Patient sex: F
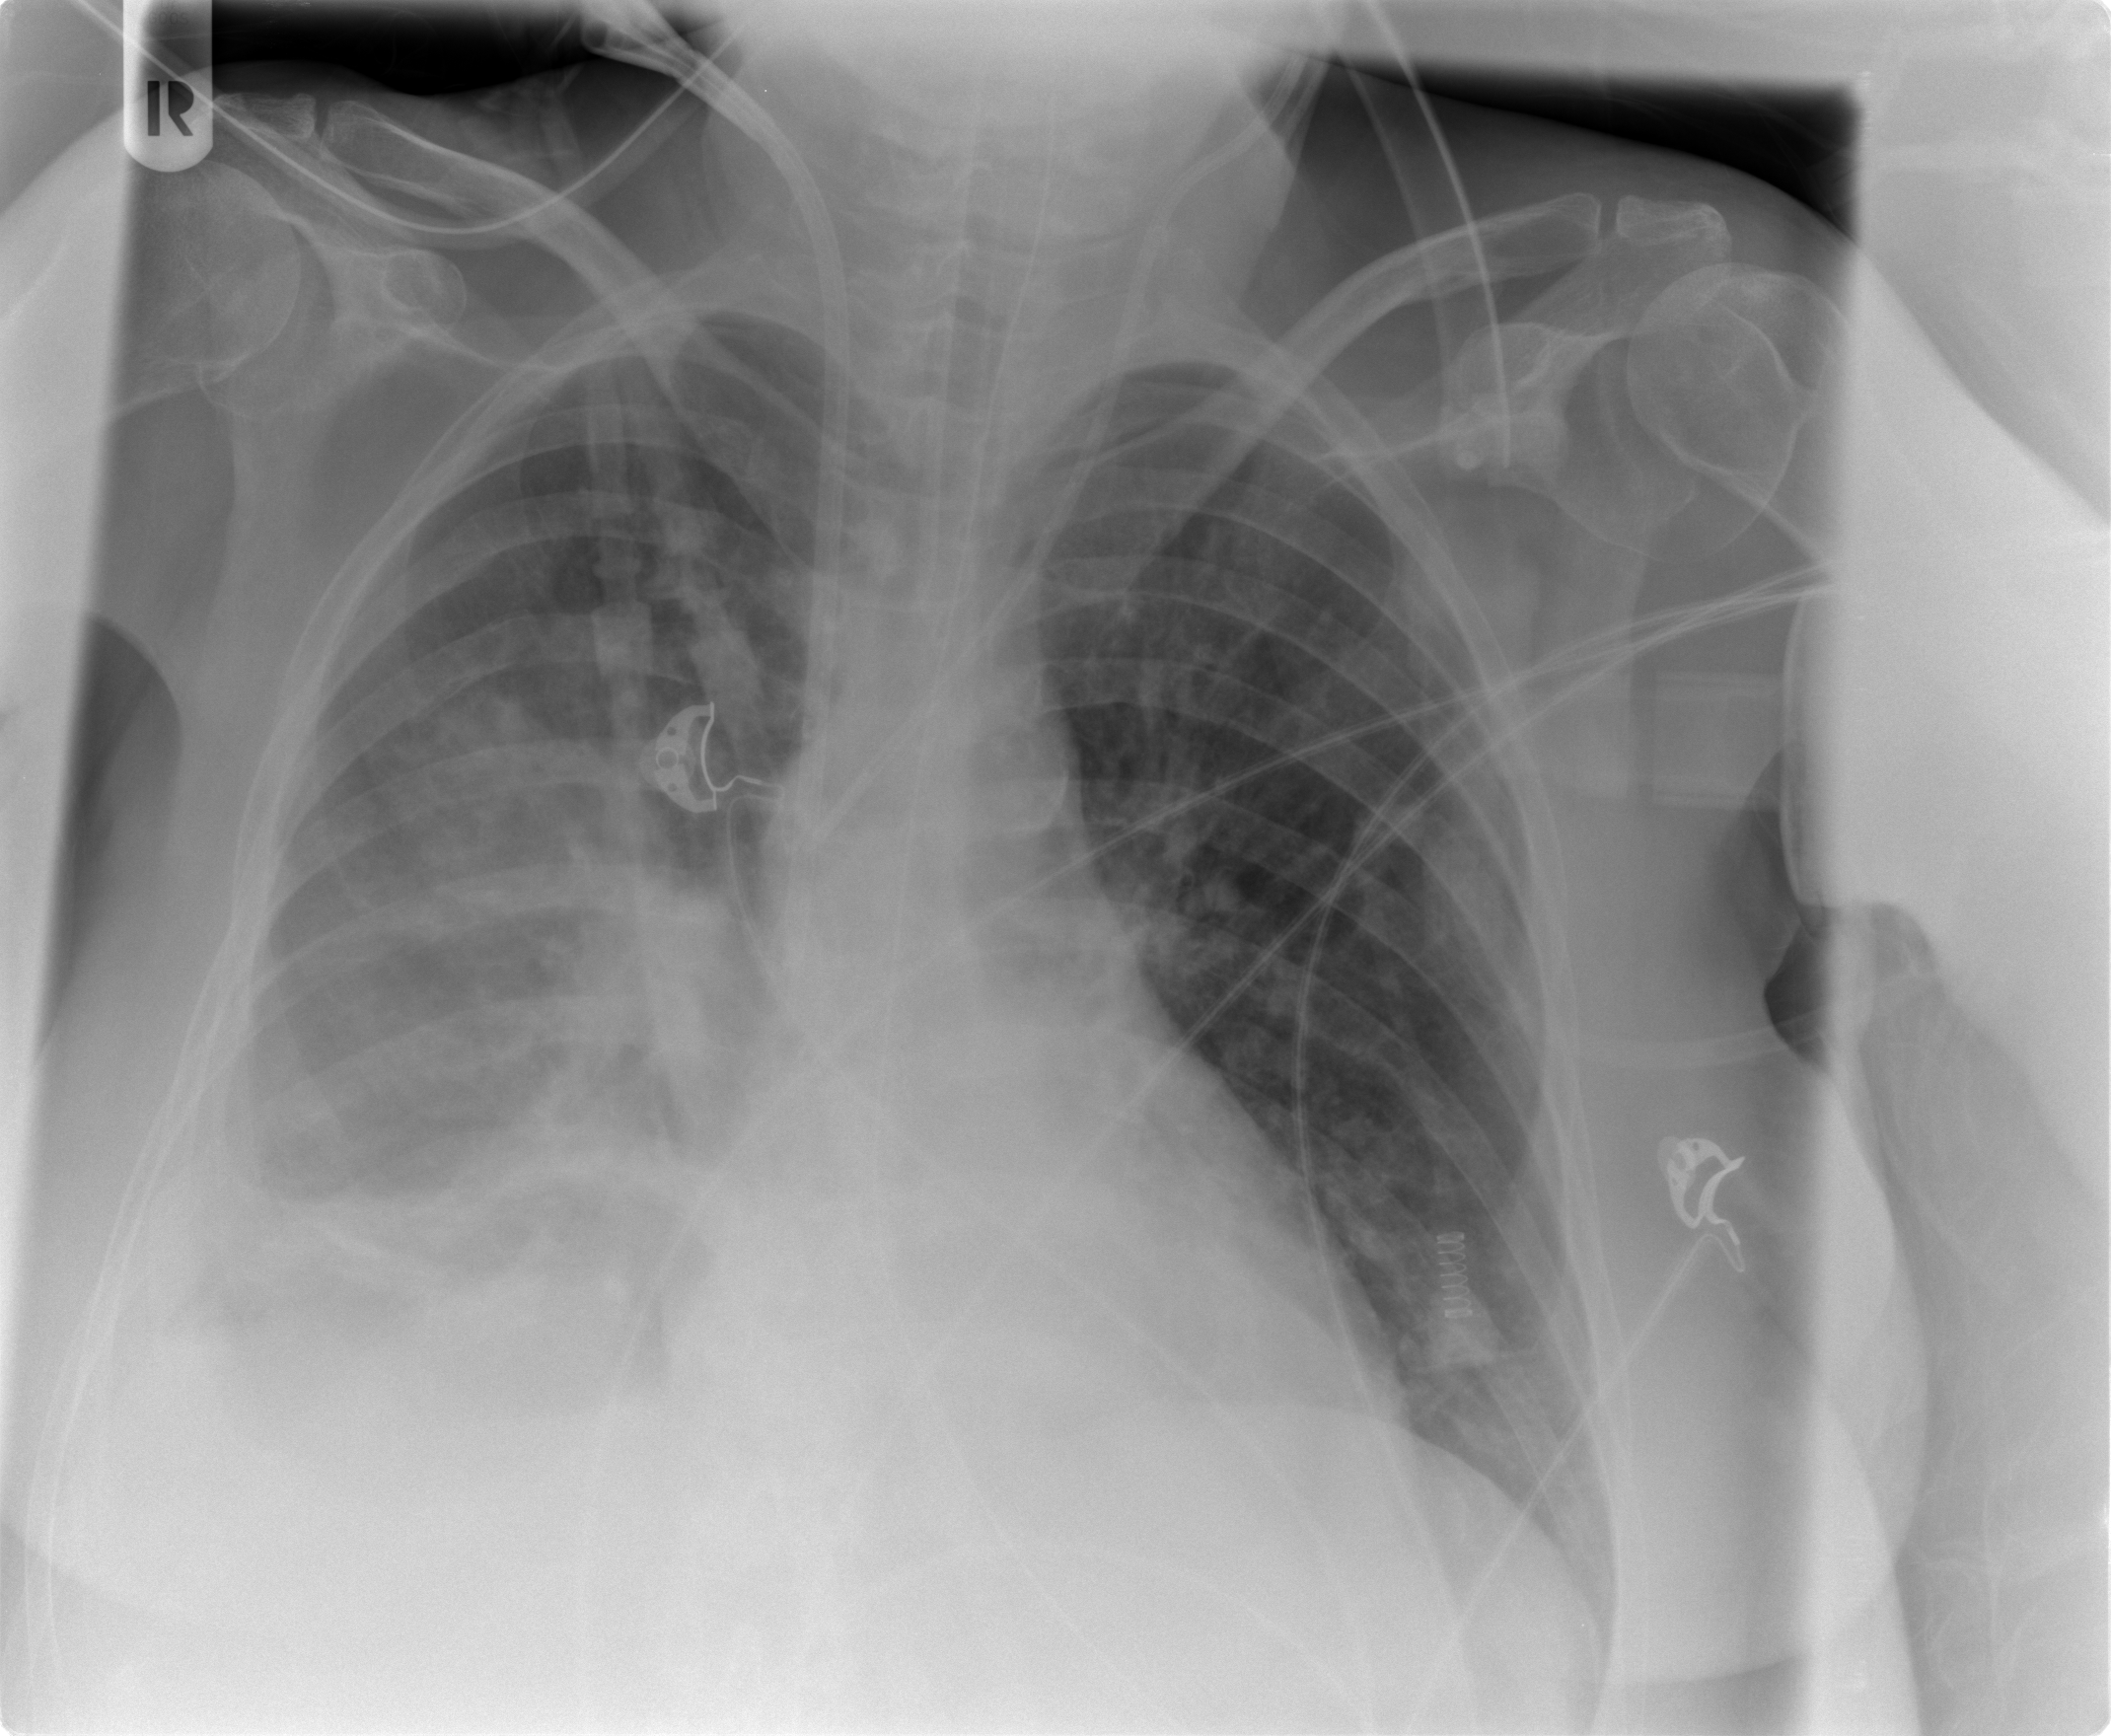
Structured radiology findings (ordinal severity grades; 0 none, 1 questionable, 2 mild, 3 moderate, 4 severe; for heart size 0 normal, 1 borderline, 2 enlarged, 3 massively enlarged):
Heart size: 0
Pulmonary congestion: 2
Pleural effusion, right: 2
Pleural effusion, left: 0
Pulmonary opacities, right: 2
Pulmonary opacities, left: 0
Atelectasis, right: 2
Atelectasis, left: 0